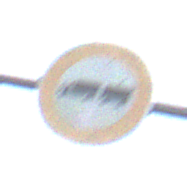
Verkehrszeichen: VerbotLastkraftwagenMitAnhaenger
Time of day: SunriseSunset
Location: Outdoor (Nature)
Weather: PartlyCloudy
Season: NotSpecified
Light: Natural